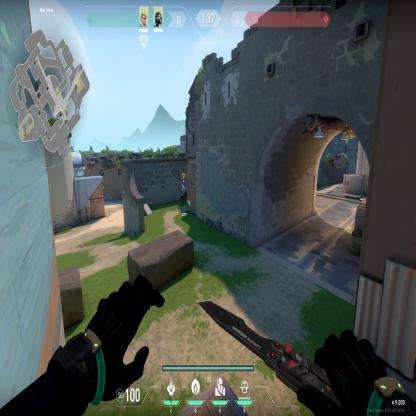
Label: teammate